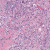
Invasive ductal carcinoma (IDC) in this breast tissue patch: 1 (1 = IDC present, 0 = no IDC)